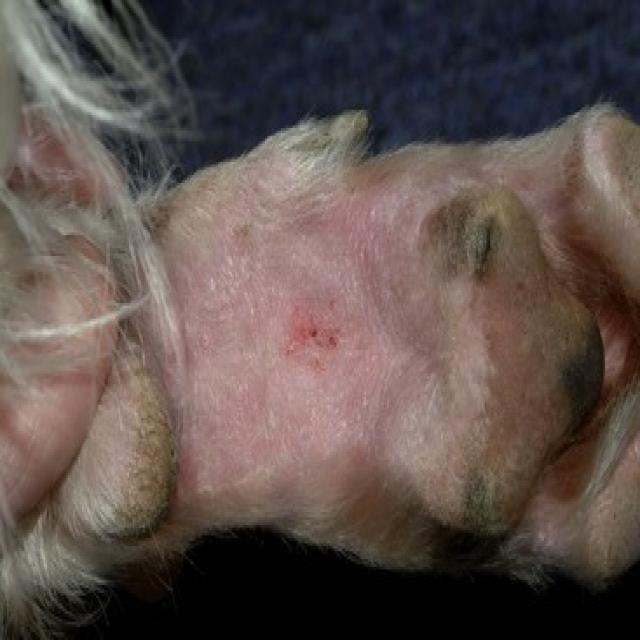
Canine hypersensitivity reaction — allergic skin response with urticaria, erythema, pruritus, and angioedema. May be food, environmental, or flea allergy related.